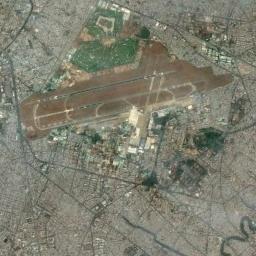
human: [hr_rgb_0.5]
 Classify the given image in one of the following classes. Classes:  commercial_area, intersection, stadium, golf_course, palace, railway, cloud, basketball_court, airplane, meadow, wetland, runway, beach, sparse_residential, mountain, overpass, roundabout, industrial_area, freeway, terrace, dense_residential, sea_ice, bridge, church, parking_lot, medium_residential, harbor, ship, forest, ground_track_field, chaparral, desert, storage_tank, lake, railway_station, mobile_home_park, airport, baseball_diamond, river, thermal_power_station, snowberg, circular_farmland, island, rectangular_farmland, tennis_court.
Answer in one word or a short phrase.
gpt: airport